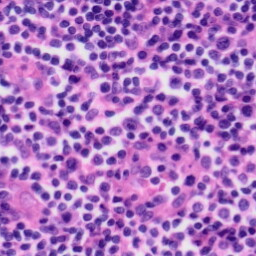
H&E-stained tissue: Tonsil